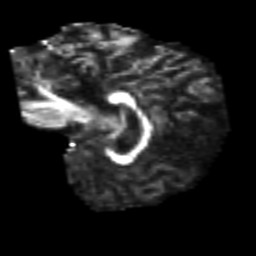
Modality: FA
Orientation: sagittal
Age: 56
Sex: male
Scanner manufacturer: siemens
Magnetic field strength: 3 T
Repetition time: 4.987 s
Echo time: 0.0792 s